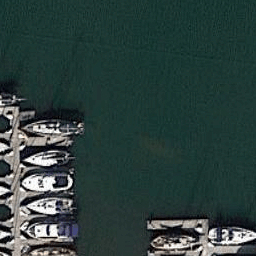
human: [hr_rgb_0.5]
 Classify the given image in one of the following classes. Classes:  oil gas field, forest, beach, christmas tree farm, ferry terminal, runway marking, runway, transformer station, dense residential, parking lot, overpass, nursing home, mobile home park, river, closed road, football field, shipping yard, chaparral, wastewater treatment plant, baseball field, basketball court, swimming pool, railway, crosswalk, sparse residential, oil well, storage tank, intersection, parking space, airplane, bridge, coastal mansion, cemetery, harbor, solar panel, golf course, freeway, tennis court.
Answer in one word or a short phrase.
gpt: harbor